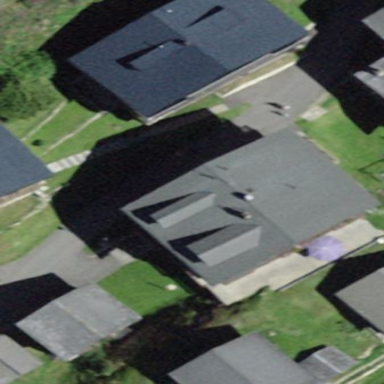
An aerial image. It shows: Residential building.